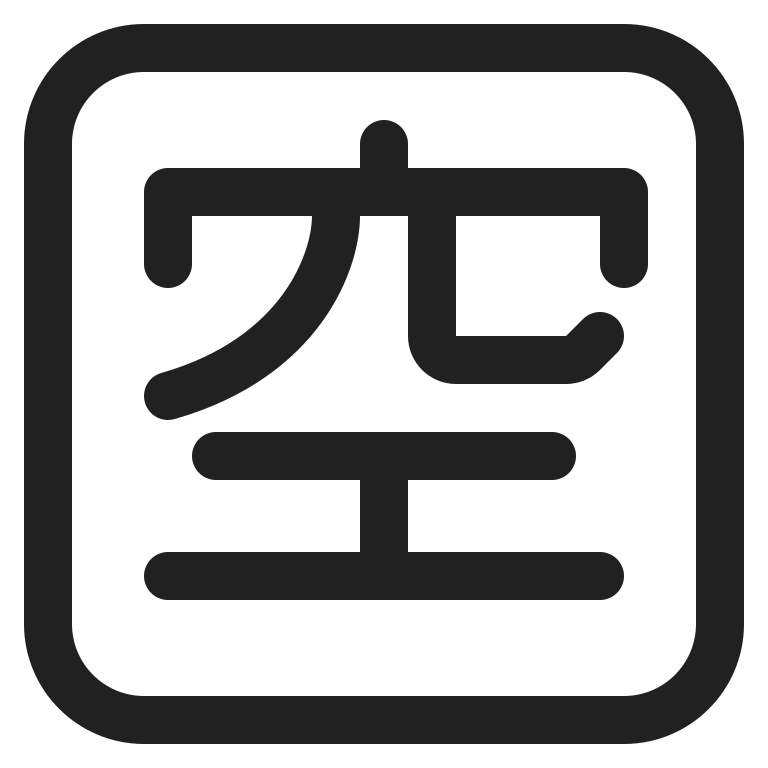
japanese vacancy button high contrast